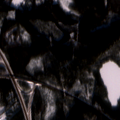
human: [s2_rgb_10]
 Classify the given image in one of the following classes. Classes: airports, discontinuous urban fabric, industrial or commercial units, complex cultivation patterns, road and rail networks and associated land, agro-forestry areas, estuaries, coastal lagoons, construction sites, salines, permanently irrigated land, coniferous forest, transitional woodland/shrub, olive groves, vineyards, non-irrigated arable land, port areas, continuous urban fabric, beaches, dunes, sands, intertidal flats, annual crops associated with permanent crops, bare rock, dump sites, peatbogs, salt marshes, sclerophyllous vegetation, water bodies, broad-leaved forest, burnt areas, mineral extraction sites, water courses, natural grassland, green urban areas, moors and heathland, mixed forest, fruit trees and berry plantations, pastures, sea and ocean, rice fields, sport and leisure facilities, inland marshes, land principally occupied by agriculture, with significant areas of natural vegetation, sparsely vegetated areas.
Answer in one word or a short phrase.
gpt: broad-leaved forest, coniferous forest, mixed forest